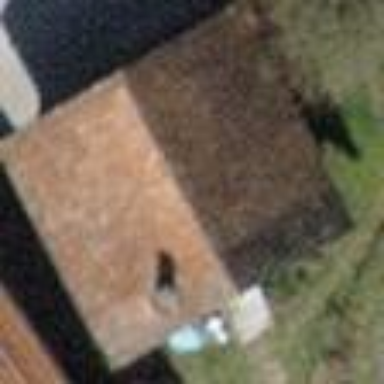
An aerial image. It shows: Shed building.